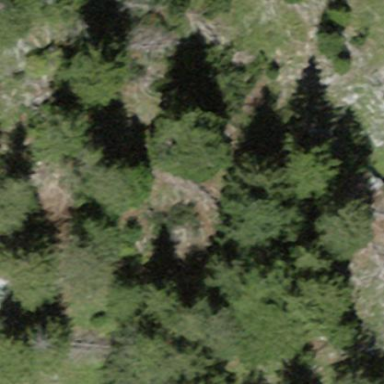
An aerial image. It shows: Beautiful woodland area.